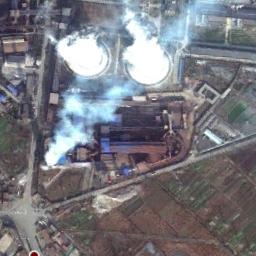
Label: thermal_power_station